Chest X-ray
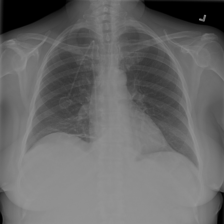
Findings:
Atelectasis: negative
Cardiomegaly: negative
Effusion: negative
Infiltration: negative
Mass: negative
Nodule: negative
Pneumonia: negative
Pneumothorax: negative
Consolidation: negative
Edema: negative
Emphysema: negative
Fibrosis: negative
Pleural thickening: negative
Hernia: negative